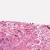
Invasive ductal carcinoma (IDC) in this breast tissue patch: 0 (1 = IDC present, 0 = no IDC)